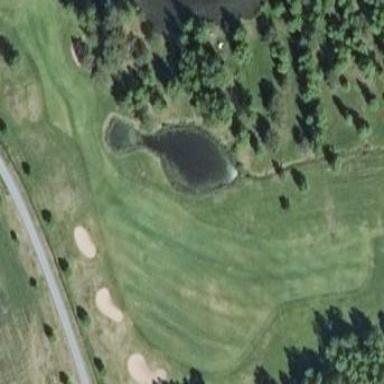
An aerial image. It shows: Golf fairway surrounded by grass.